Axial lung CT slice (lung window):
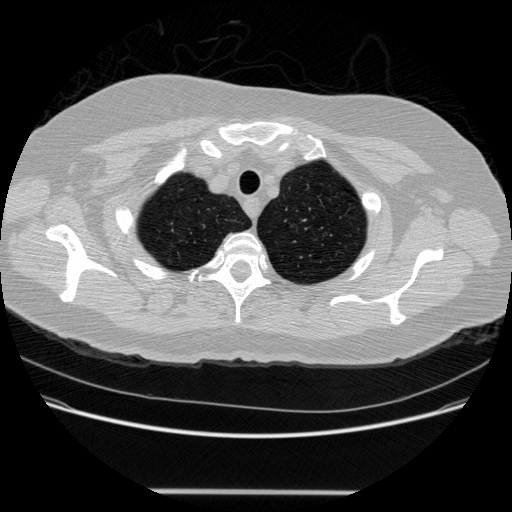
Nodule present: no